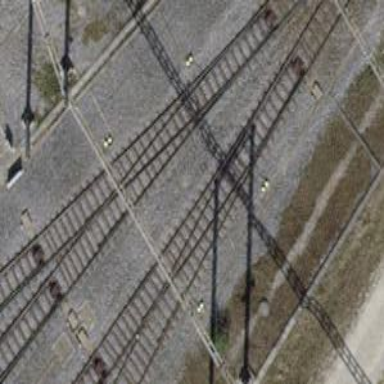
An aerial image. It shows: Single-track electrified railway service yard with contact line for trains.